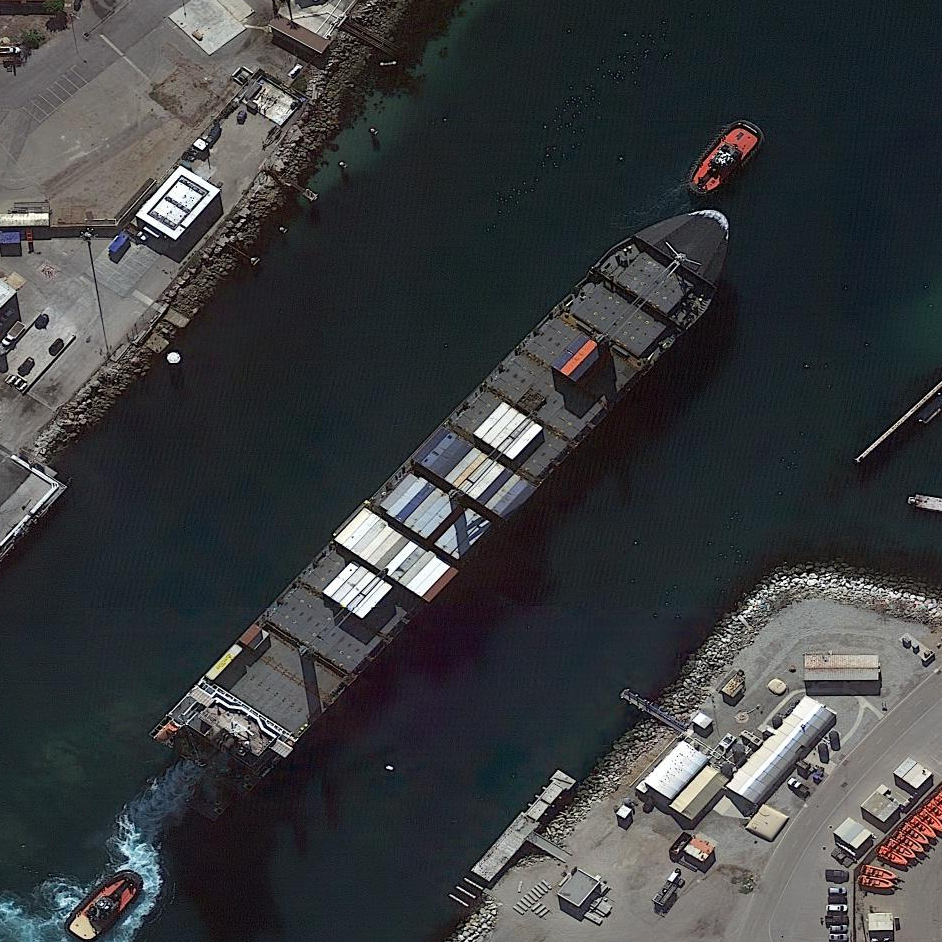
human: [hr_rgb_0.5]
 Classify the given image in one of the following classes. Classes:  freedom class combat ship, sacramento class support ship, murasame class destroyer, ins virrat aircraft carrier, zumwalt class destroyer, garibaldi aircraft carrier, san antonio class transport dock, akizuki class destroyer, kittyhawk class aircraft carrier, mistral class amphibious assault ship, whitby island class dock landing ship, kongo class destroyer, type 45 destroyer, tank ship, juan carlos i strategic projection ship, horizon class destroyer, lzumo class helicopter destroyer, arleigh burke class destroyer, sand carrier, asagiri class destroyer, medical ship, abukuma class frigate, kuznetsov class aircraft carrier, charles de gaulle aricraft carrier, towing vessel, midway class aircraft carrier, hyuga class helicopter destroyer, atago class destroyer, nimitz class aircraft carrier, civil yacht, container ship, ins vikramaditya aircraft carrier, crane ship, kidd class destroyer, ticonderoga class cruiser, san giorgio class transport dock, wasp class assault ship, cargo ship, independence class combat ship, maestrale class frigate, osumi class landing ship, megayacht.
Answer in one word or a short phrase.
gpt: Container ship